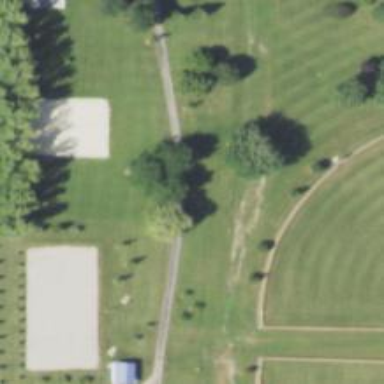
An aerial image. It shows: Disc golf tee area.